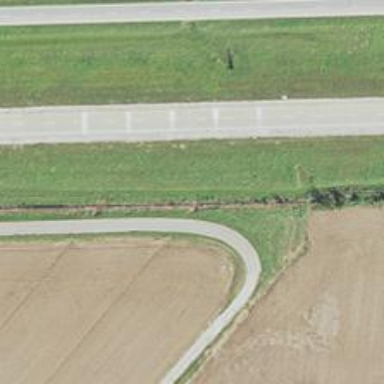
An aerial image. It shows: Unclassified road.